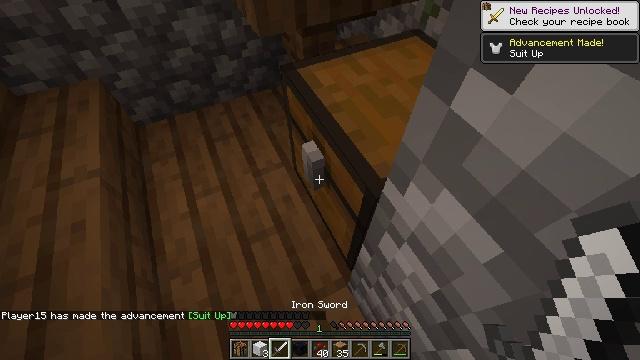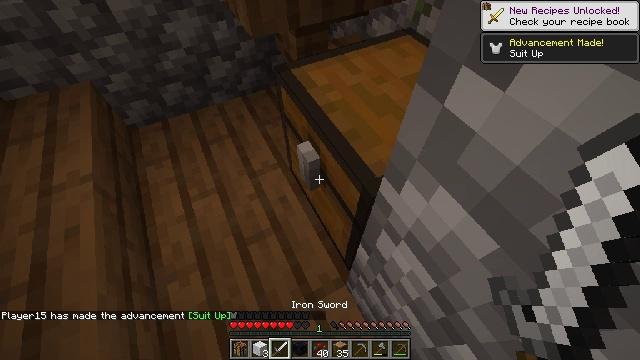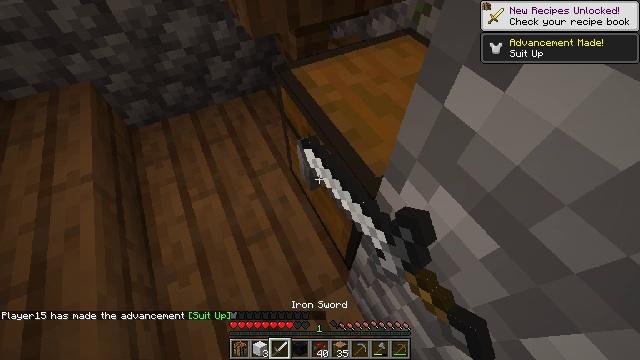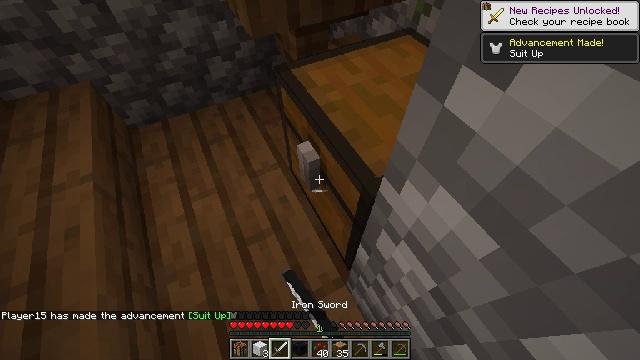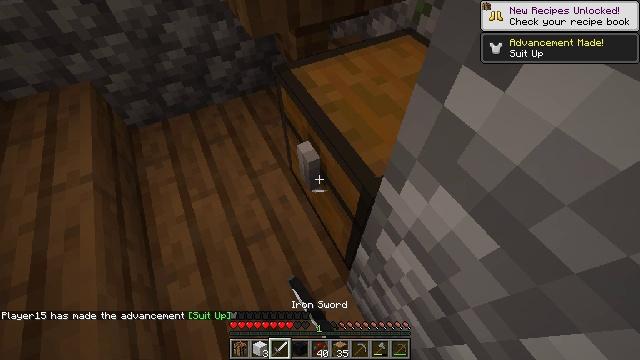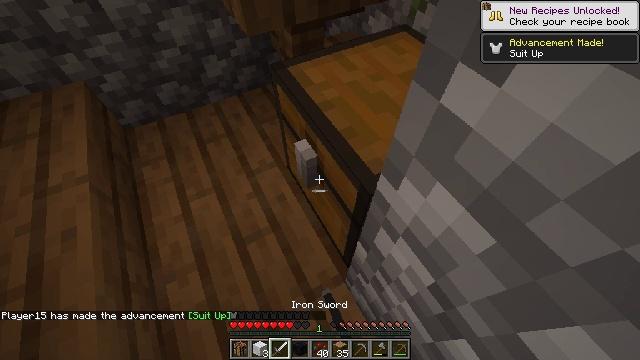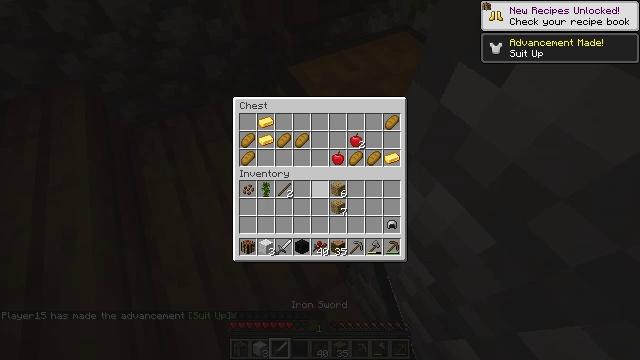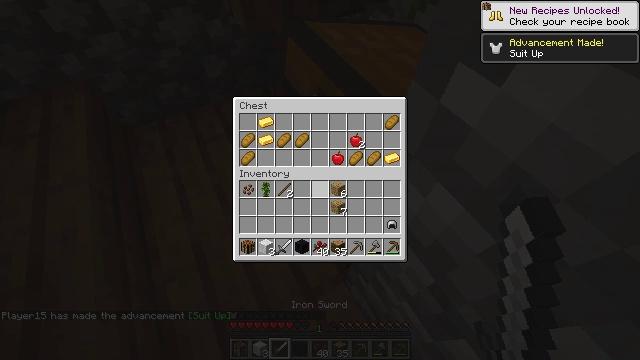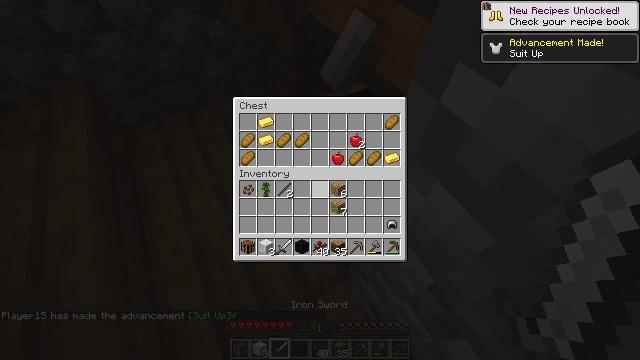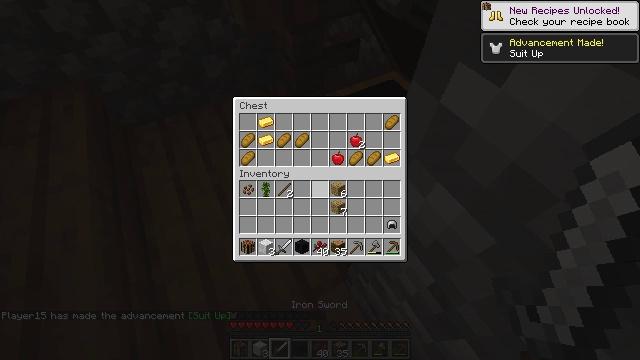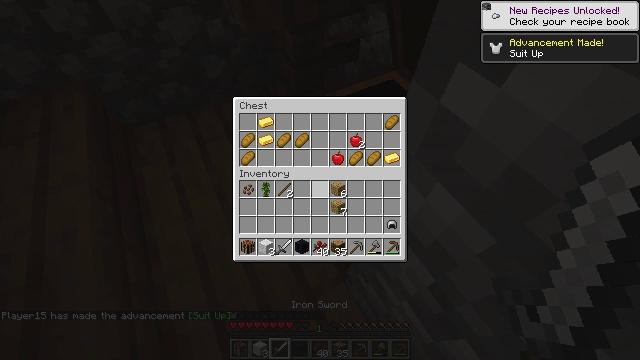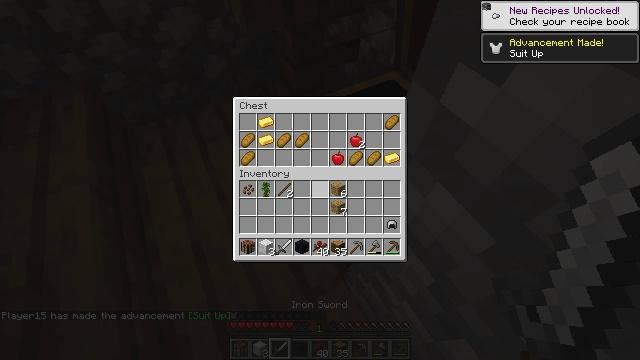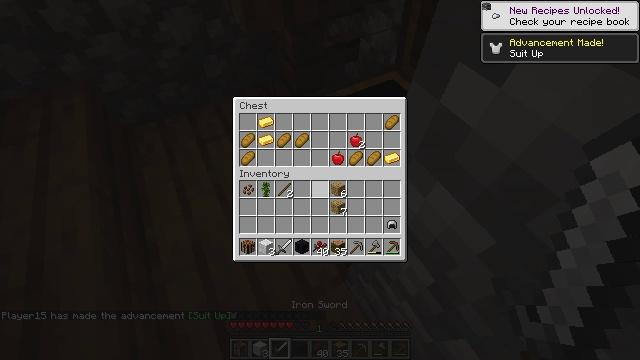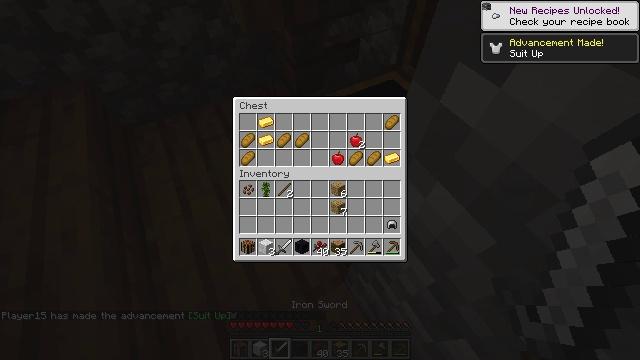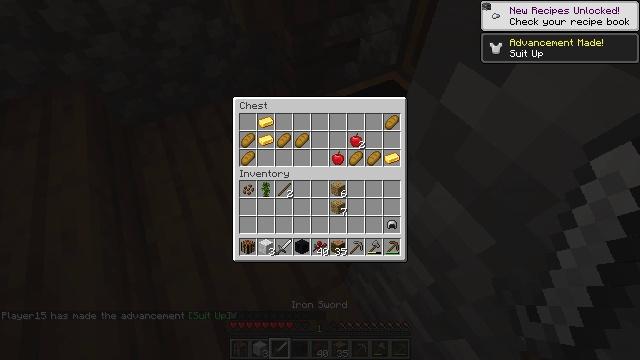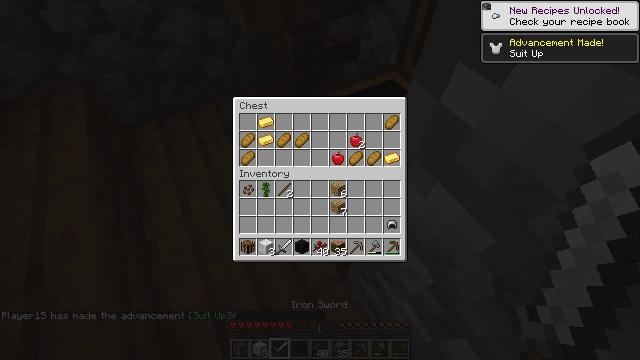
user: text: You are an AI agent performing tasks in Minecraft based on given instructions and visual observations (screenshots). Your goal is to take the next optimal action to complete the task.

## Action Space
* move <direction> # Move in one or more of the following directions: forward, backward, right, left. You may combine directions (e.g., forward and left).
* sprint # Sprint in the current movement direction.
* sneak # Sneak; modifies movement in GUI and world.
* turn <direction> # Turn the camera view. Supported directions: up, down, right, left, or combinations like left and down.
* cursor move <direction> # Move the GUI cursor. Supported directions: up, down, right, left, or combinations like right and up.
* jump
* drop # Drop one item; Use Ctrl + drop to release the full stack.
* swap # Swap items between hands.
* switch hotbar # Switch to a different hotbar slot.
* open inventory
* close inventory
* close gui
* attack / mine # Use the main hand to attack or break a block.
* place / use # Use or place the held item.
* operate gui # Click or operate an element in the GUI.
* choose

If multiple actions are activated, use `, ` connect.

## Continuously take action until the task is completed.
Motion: motion action
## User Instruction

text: Collect spruce leaves for landscaping.
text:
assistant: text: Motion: turn right, use / place
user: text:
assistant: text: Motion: use / place
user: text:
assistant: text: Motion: use / place
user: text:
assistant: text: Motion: no_op
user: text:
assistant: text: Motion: no_op
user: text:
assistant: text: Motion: no_op
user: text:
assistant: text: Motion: no_op
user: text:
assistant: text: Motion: no_op
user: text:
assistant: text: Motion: no_op
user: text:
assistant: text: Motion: no_op
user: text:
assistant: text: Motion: no_op
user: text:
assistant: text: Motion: no_op
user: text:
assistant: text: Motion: no_op
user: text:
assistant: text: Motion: cursor move up
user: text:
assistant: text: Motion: no_op
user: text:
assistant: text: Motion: no_op
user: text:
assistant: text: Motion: no_op
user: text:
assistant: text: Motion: no_op
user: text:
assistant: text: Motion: sneak, cursor move right
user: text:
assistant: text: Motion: sneak
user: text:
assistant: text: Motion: sneak
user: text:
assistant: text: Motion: sneak
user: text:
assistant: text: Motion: sneak
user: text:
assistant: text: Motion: sneak
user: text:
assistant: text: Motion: sneak
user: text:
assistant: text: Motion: sneak, operate gui
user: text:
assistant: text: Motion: sneak, cursor move left, operate gui
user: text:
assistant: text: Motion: sneak, operate gui
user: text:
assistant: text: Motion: sneak, operate gui
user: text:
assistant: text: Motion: sneak, operate gui